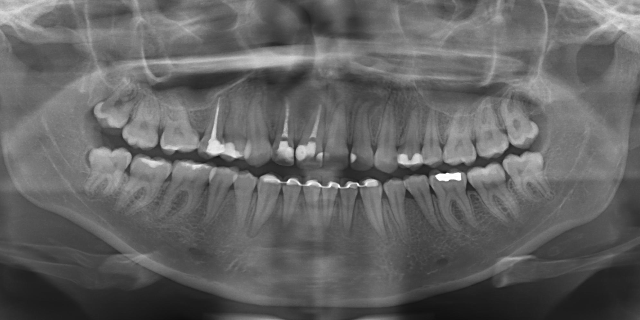
adult